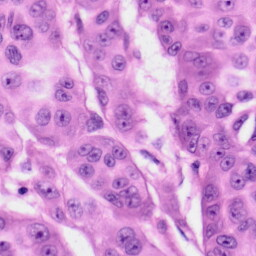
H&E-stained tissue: Skin